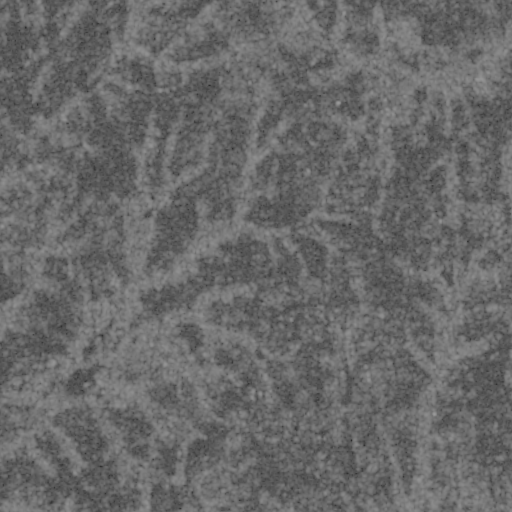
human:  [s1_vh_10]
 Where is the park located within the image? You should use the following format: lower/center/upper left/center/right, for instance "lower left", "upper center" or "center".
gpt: The park is located in the lower right of the image.
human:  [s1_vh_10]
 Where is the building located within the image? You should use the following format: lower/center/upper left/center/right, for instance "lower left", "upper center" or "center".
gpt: The building is located in the upper right of the image.
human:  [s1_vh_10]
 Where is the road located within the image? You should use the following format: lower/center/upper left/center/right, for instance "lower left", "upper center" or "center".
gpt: There is no road in the image.

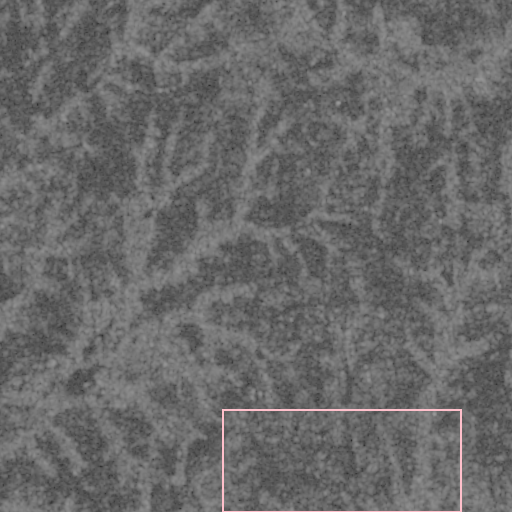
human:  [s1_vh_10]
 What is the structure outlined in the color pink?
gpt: The structure outlined in pink is a park.
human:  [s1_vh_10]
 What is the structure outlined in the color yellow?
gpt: There is no yellow outline.